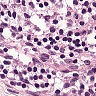
Metastatic tissue present: no